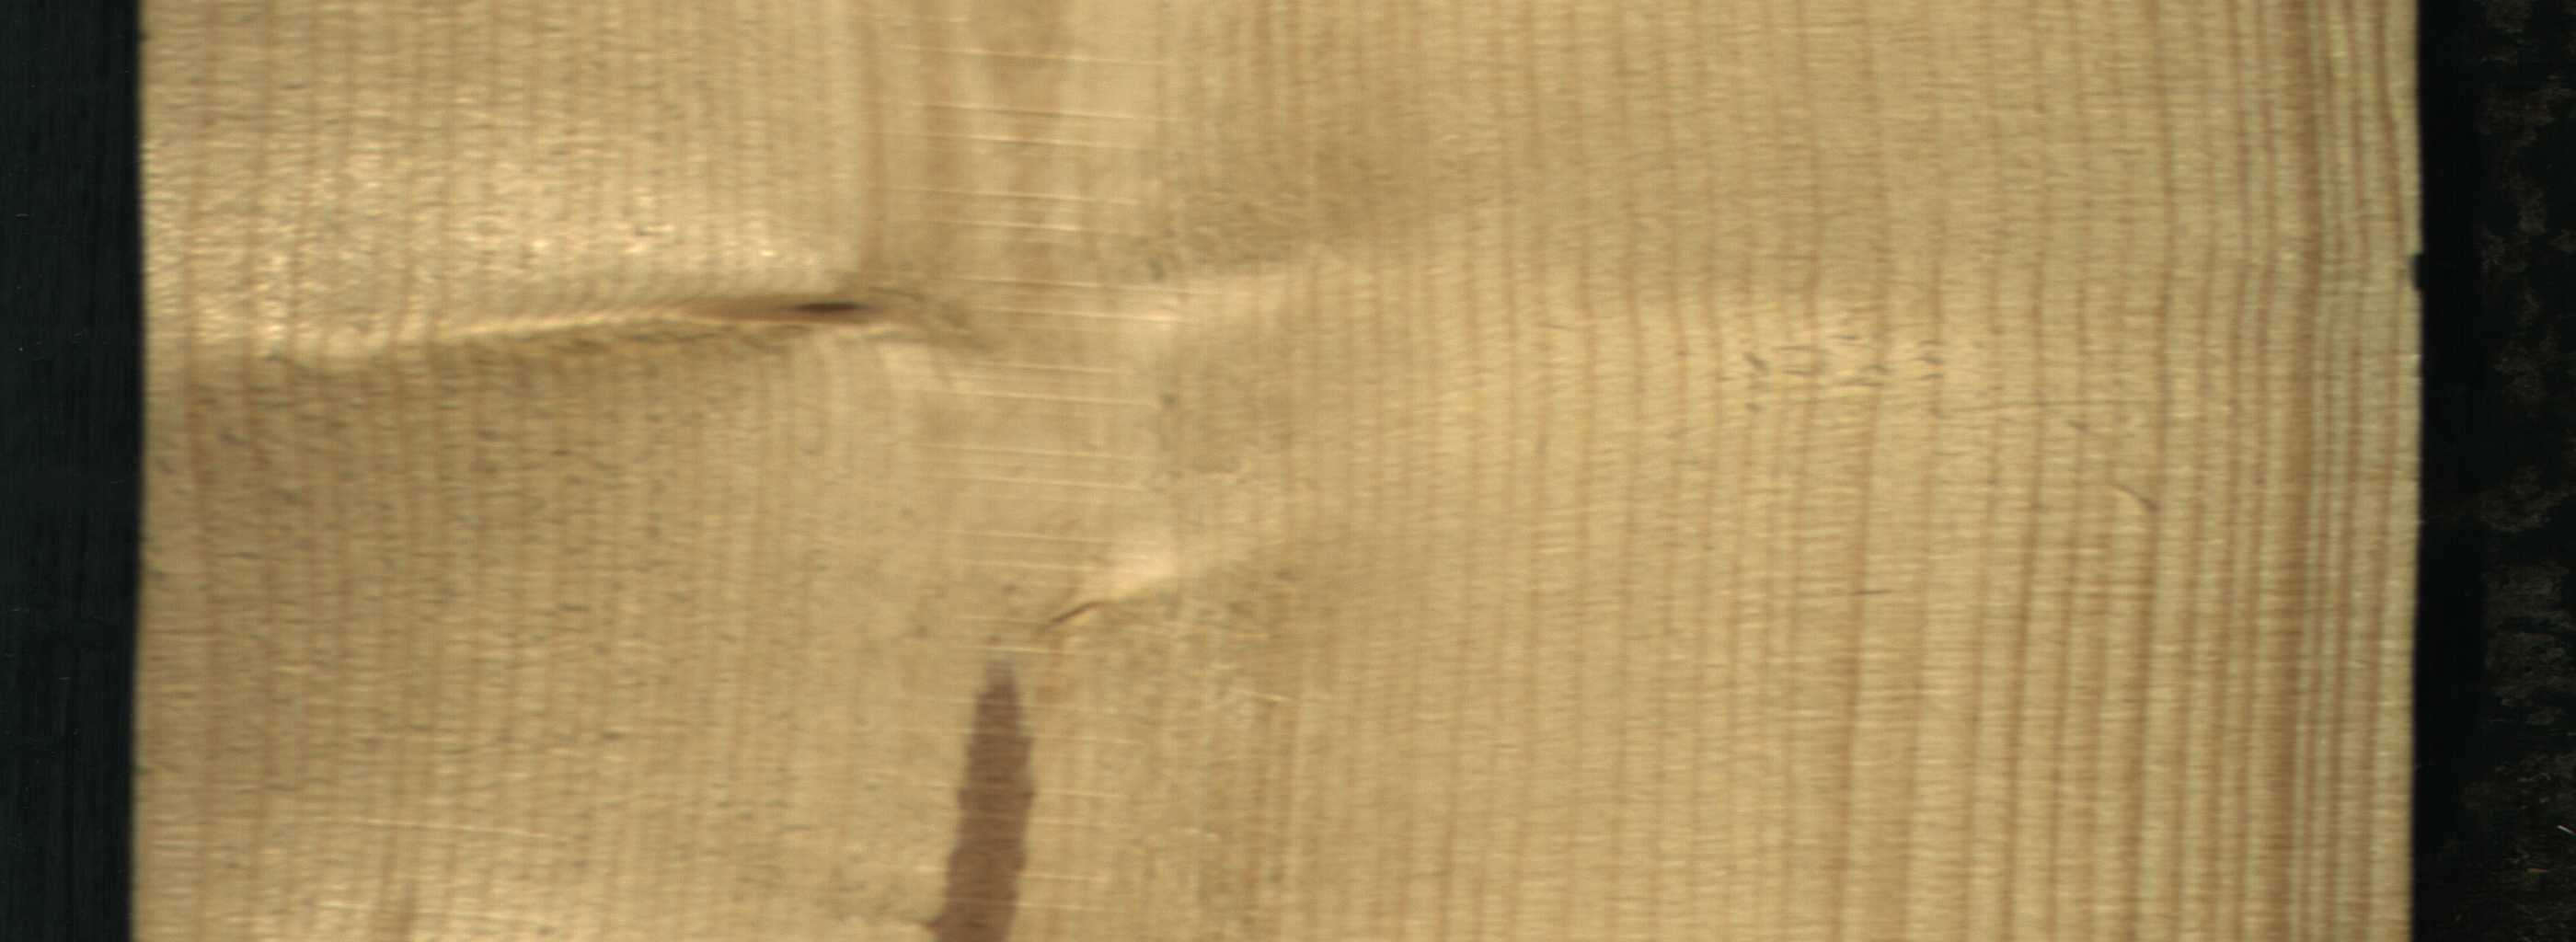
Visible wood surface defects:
Marrow
Live_Knot